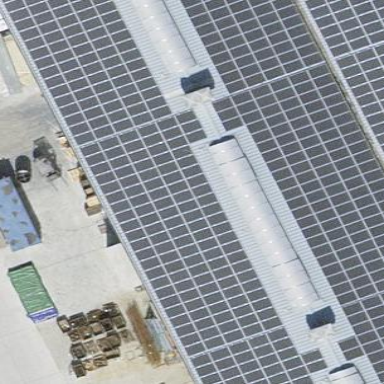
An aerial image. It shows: Solar power generator utilizing photovoltaic technology with solar photovoltaic panels.